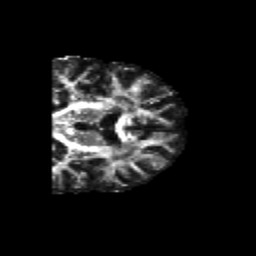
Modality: FA
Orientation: coronal
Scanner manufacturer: siemens
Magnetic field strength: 3 T
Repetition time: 6.8 s
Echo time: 0.093 s